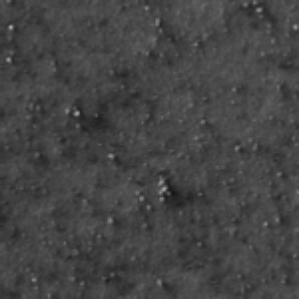
Label: frost